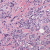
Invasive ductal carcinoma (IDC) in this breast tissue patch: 1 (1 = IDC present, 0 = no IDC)